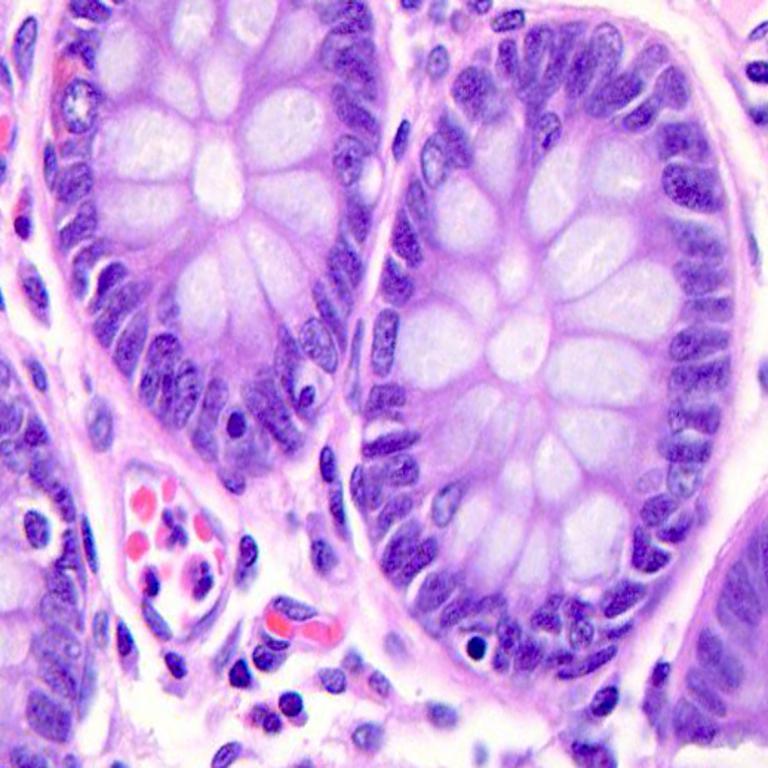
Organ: colon
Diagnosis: benign